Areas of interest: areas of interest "Martyrs' Cemetery"
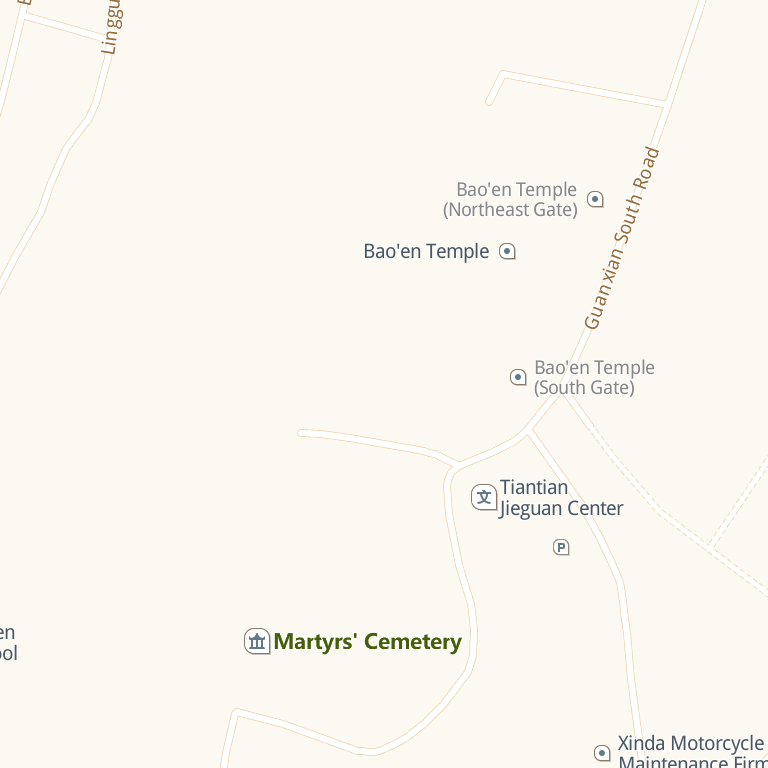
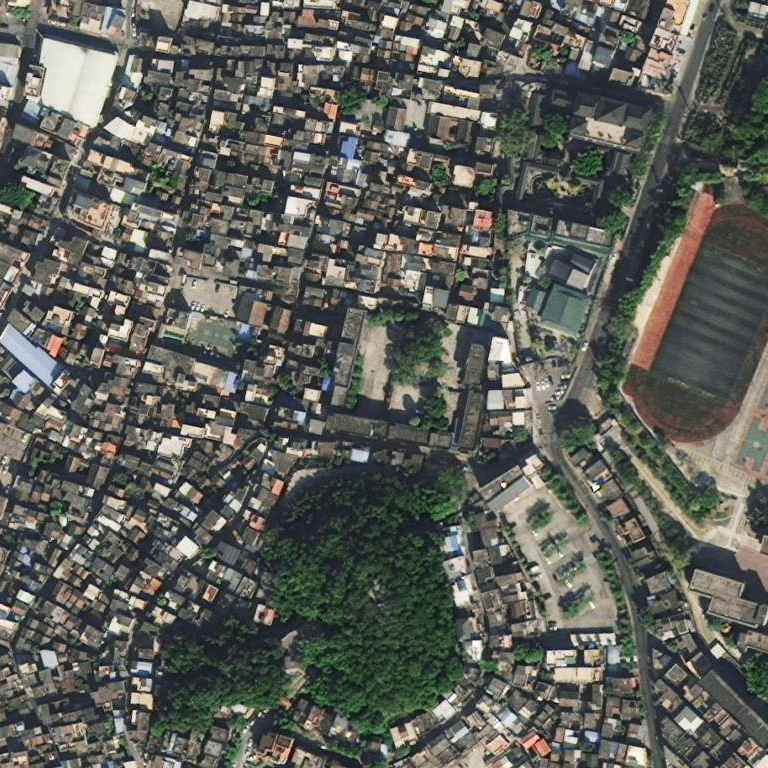